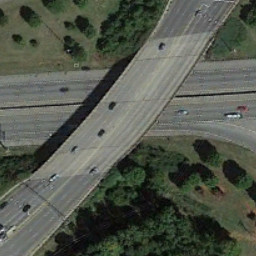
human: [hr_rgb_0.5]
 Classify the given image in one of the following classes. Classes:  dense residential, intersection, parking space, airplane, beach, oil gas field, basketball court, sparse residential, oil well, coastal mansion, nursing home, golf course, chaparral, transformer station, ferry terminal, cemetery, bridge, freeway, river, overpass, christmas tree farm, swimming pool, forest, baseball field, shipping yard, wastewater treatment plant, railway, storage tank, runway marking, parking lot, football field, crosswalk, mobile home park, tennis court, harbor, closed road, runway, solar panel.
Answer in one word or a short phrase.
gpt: overpass